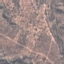
Label: HerbaceousVegetation